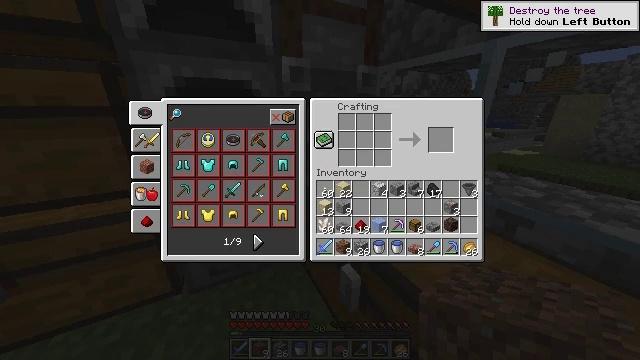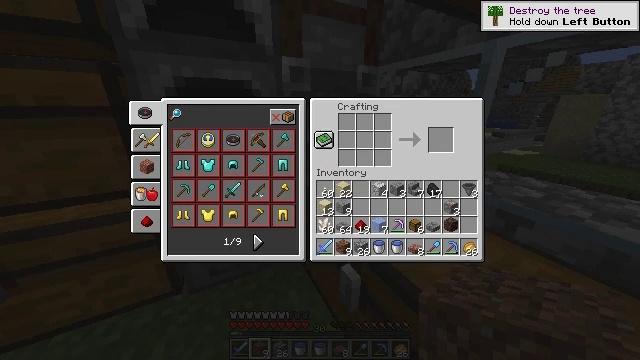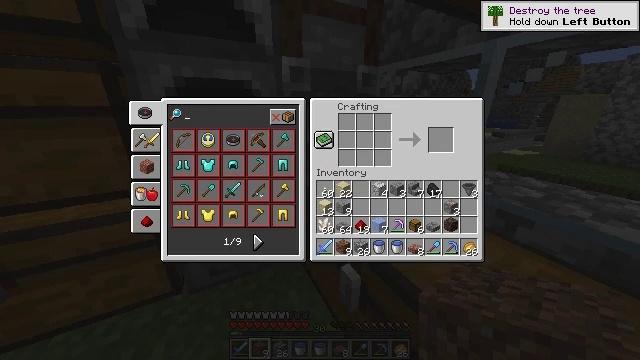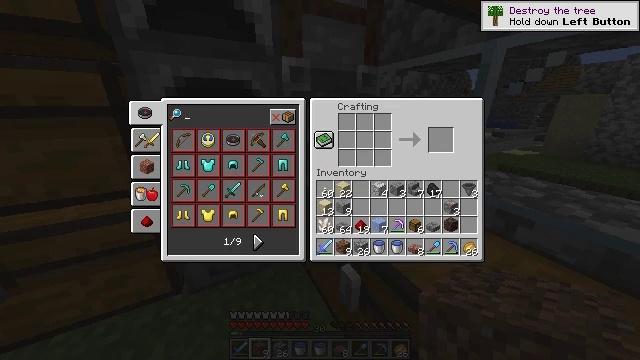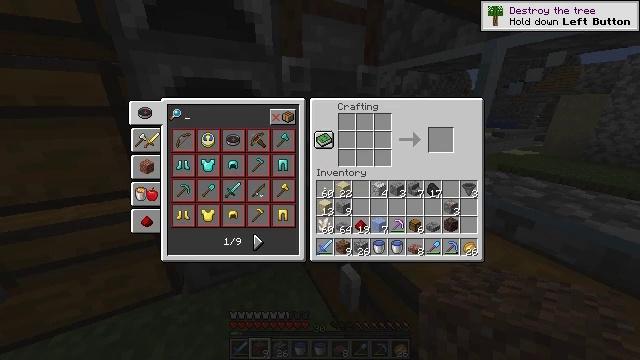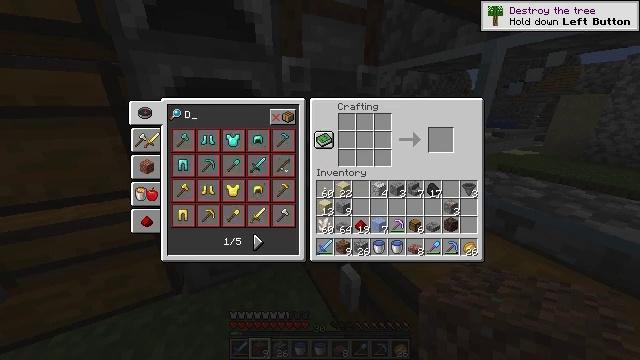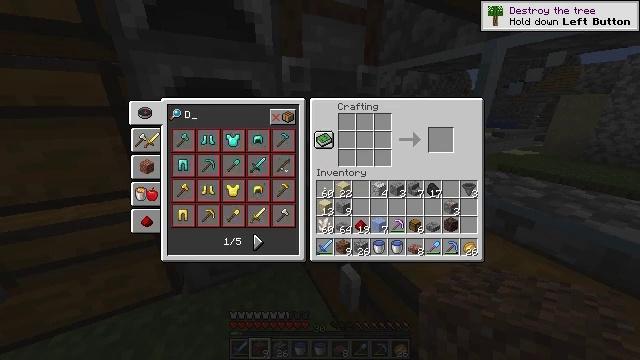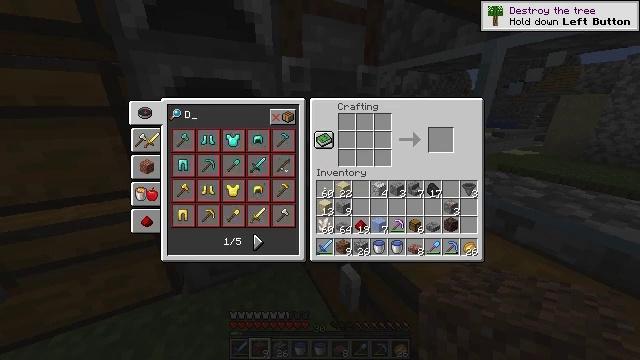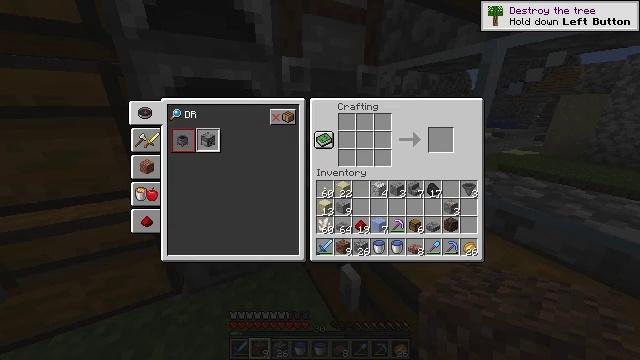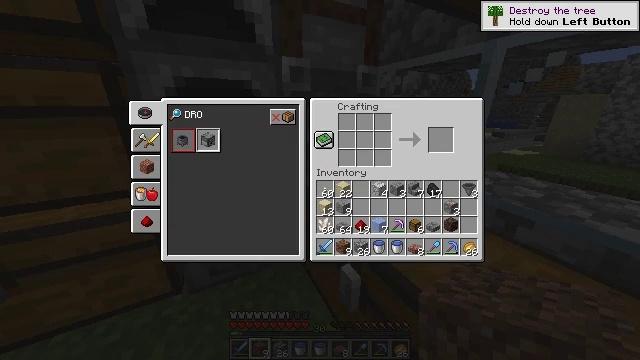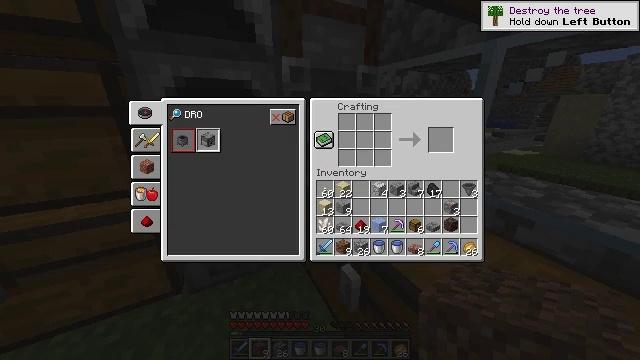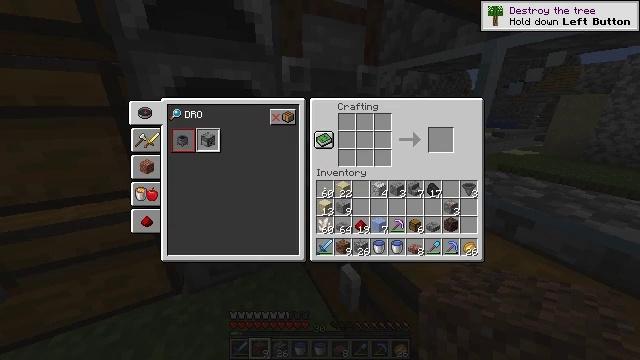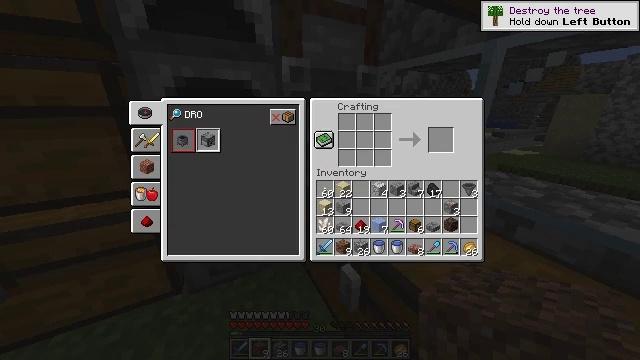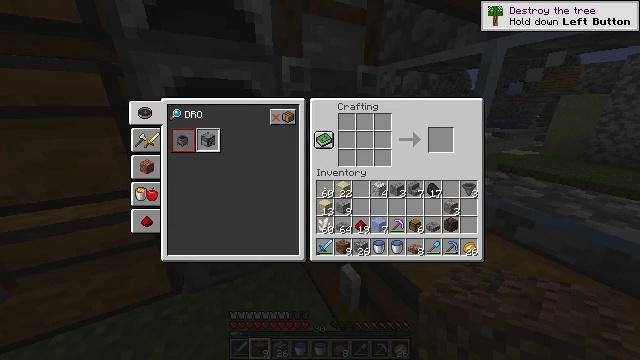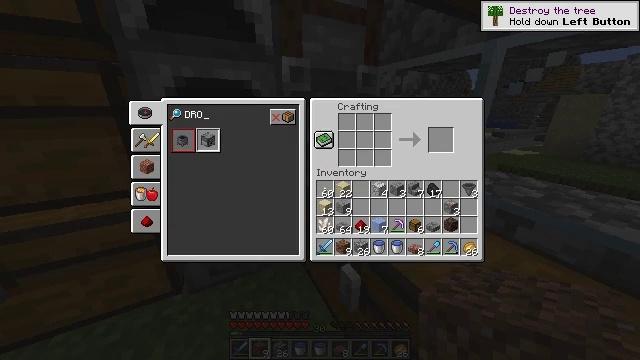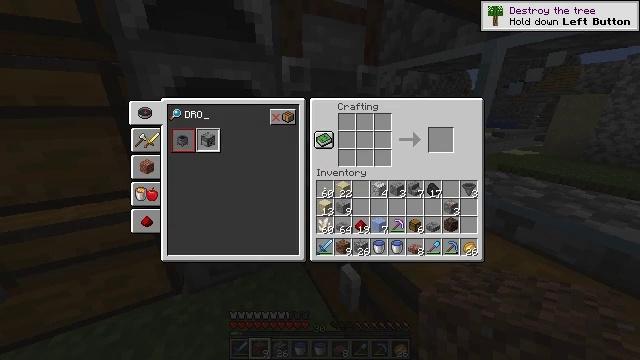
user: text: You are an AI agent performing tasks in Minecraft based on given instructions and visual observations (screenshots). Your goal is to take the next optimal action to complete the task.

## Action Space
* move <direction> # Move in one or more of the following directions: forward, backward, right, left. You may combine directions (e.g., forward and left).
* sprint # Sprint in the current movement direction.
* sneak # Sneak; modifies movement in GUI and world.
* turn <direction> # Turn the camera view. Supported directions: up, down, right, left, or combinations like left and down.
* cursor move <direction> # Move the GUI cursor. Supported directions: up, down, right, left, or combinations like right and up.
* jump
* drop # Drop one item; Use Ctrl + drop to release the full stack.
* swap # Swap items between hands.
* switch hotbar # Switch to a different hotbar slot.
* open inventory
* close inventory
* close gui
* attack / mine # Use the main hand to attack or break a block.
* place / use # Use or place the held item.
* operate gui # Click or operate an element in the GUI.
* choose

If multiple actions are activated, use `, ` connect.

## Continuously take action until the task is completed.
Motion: motion action
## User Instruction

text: Combine cobblestones and redstone to create a dropper.
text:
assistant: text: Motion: no_op
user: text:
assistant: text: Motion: no_op
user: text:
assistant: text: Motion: no_op
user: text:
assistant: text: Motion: no_op
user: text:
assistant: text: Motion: move right
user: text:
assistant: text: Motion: move right
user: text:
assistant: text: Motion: no_op
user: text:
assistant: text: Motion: no_op
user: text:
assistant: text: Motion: no_op
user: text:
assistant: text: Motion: no_op
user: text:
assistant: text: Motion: no_op
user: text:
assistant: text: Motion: no_op
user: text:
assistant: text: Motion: no_op
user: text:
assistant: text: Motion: no_op
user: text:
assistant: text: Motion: no_op
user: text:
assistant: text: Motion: no_op
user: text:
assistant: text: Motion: no_op
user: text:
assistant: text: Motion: no_op
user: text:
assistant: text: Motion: no_op
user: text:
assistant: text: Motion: no_op
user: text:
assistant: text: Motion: cursor move left and down
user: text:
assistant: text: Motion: cursor move left
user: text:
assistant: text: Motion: no_op
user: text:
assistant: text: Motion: no_op
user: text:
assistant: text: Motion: no_op
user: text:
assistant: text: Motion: no_op
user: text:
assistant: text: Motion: no_op
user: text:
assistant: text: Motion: operate gui
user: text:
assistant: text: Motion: operate gui
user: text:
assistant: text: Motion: no_op